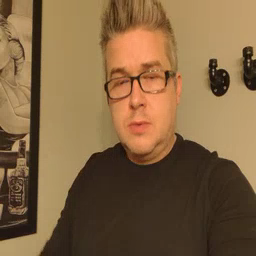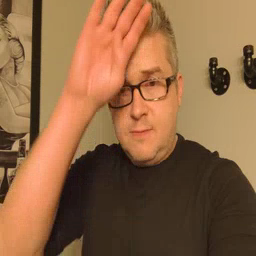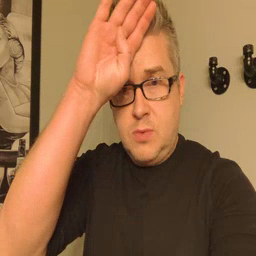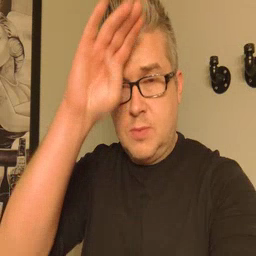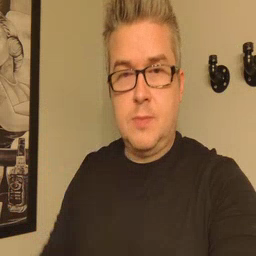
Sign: fireman